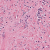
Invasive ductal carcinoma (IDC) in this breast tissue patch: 1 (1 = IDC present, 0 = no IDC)